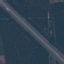
Land use / land cover class: Highway